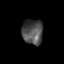
Tissue: skin
Cell type: Epithelial cells
Senescence score: 0.2315
Nuclear area (px): 512
Mean DAPI intensity: 77.592